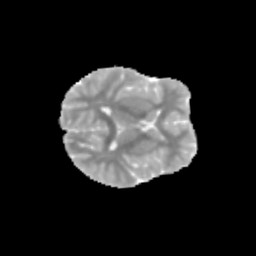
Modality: MD
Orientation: axial
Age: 12
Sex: female
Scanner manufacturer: siemens
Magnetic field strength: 3 T
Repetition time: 3.8 s
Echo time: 0.07 s